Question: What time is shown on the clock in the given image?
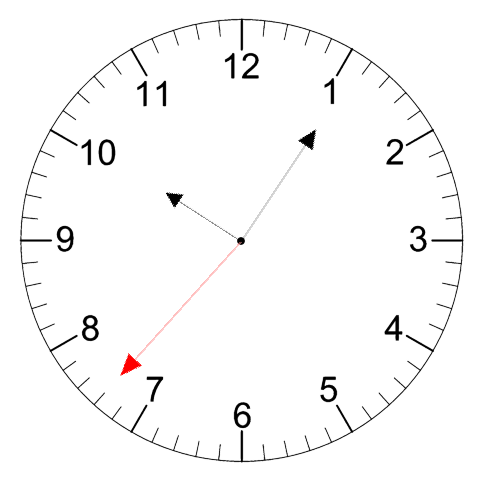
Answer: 10:05:37